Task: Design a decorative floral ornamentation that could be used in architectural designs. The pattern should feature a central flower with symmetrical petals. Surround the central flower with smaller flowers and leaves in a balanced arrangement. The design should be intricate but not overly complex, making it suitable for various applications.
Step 1216:
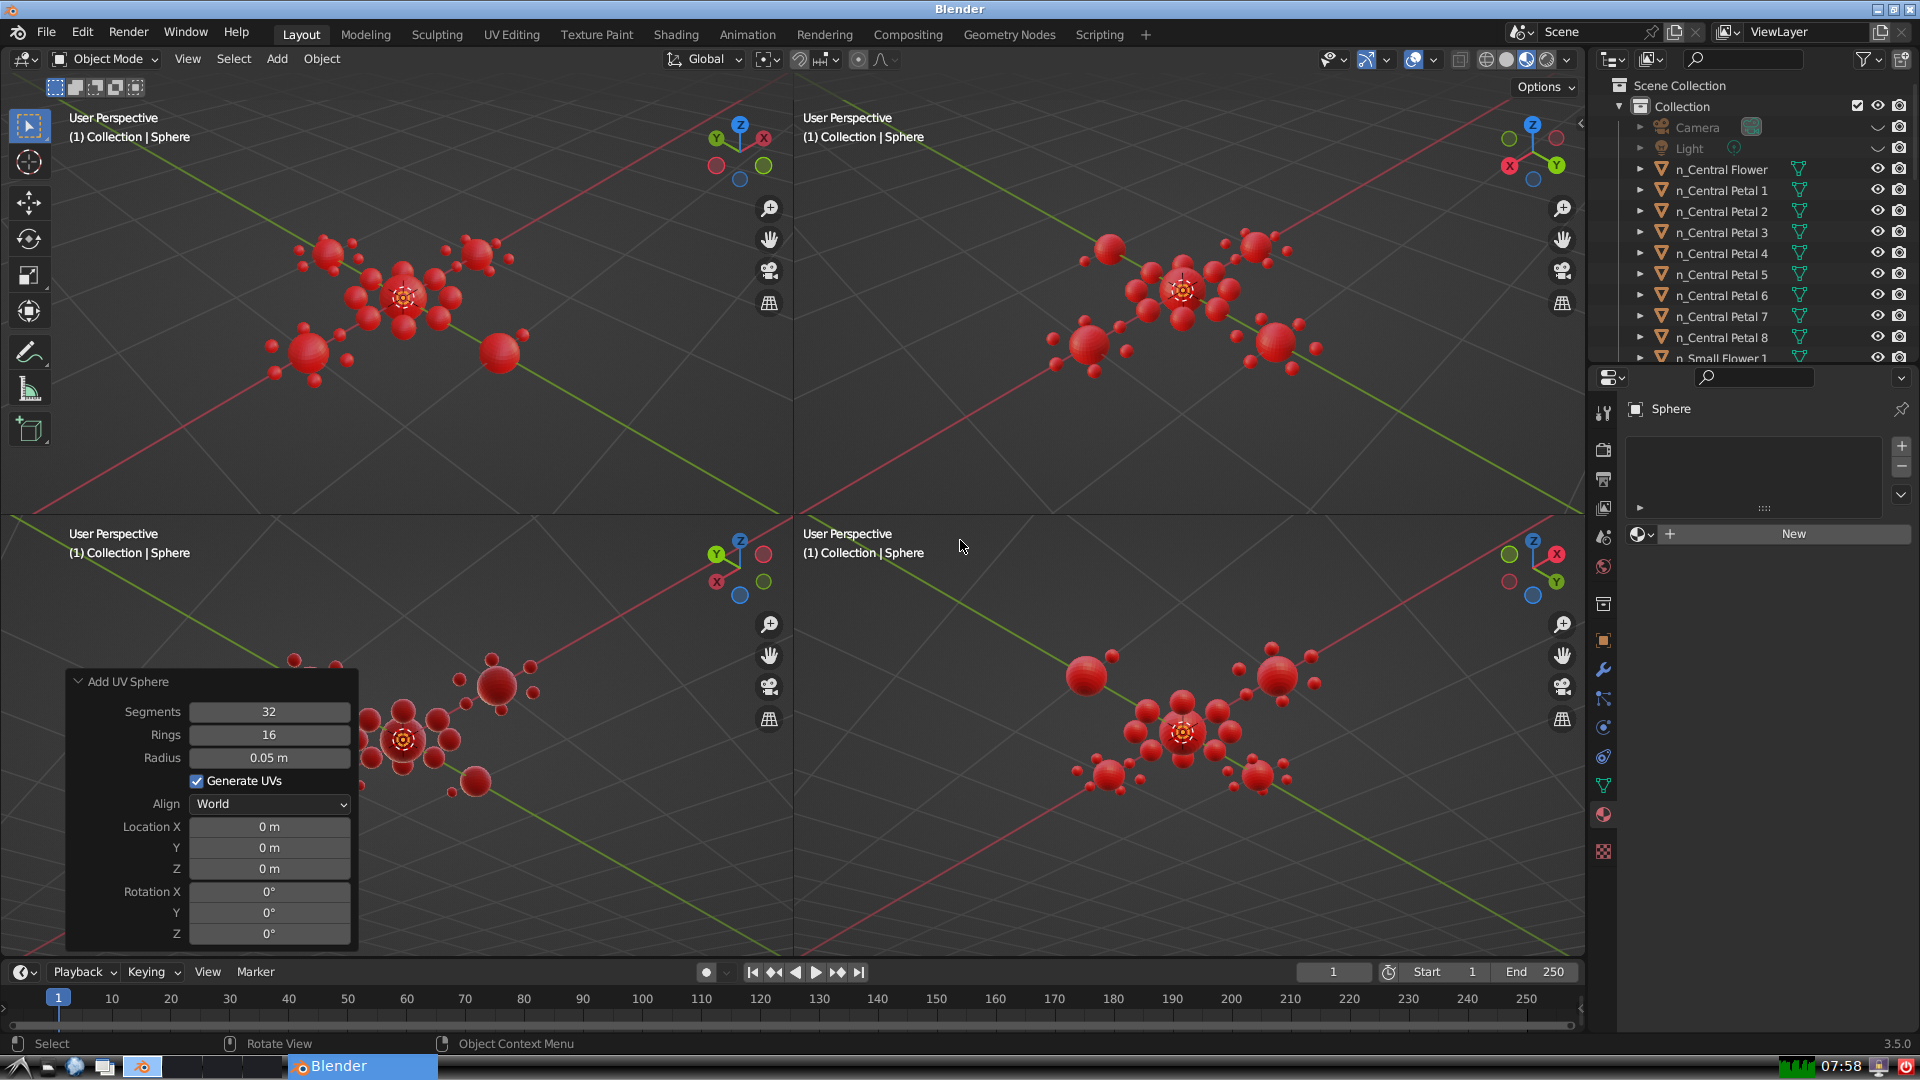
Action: {"key_press": ['Ctrl, Home']}